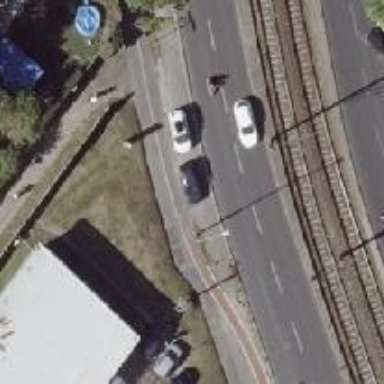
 there is asphalt cycle track and sidewalk with asphalt surface."